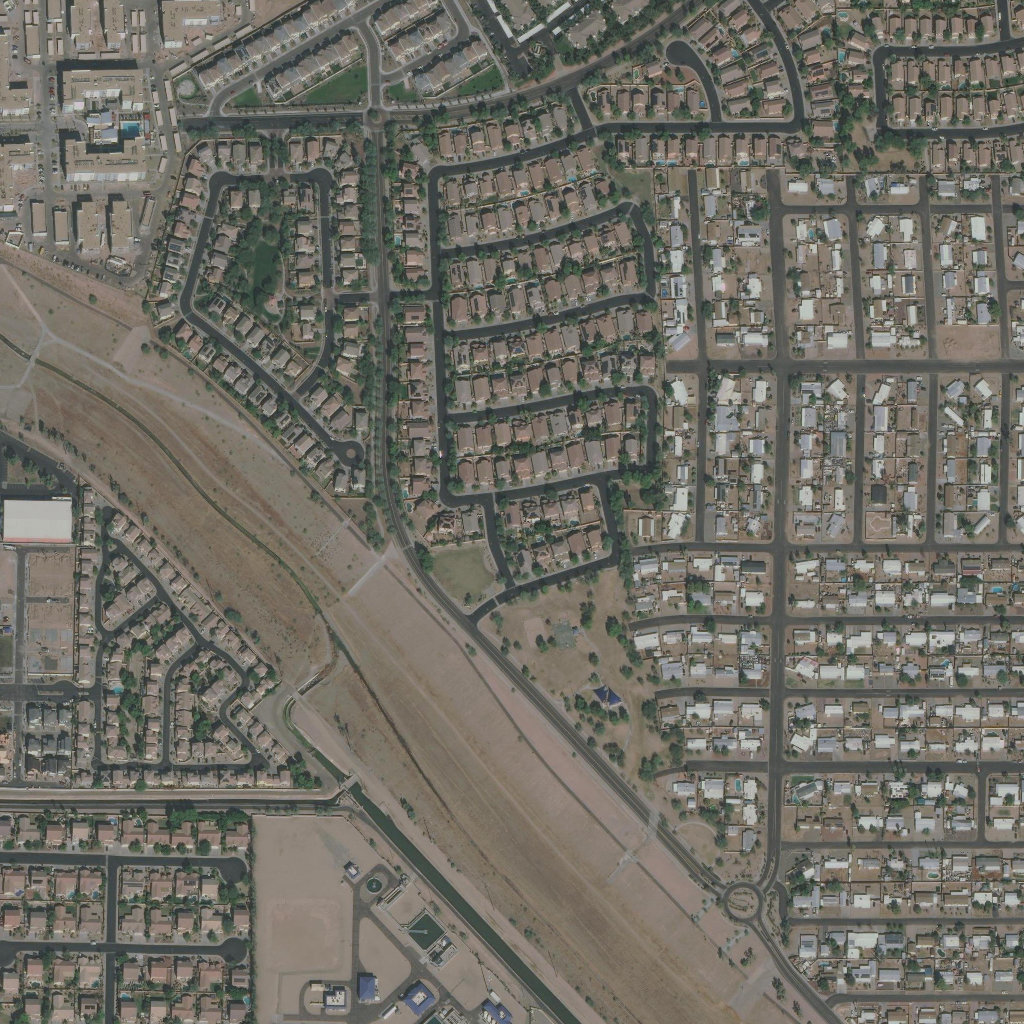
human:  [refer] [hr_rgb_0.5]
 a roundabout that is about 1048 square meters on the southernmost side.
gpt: <box>[[70, 85, 74, 90, 0]]</box>